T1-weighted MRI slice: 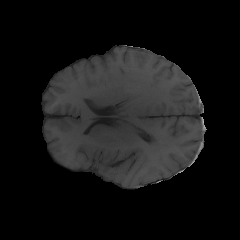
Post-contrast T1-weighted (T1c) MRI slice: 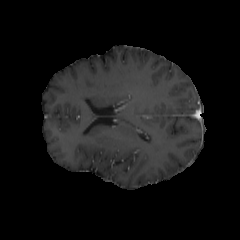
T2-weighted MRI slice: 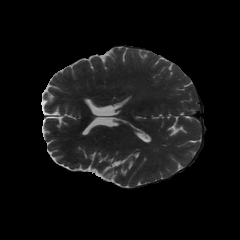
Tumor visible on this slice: yes